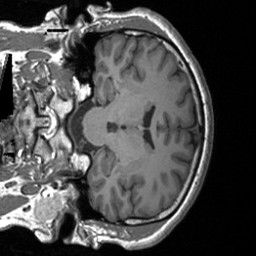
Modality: T1w
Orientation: coronal
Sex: male
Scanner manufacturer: siemens
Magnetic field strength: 3 T
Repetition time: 1.9 s
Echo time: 0.00226 s